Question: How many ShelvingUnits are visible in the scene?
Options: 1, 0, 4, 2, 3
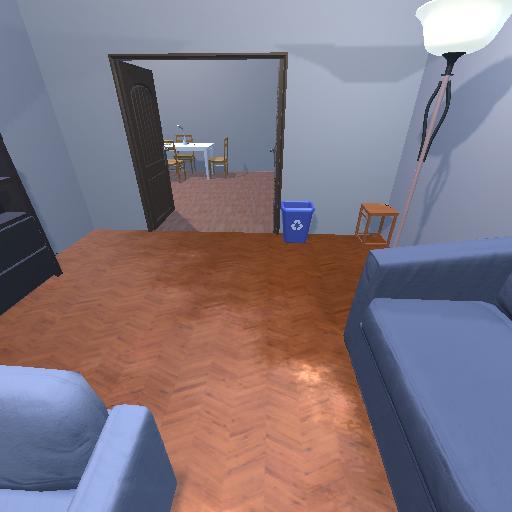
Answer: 1